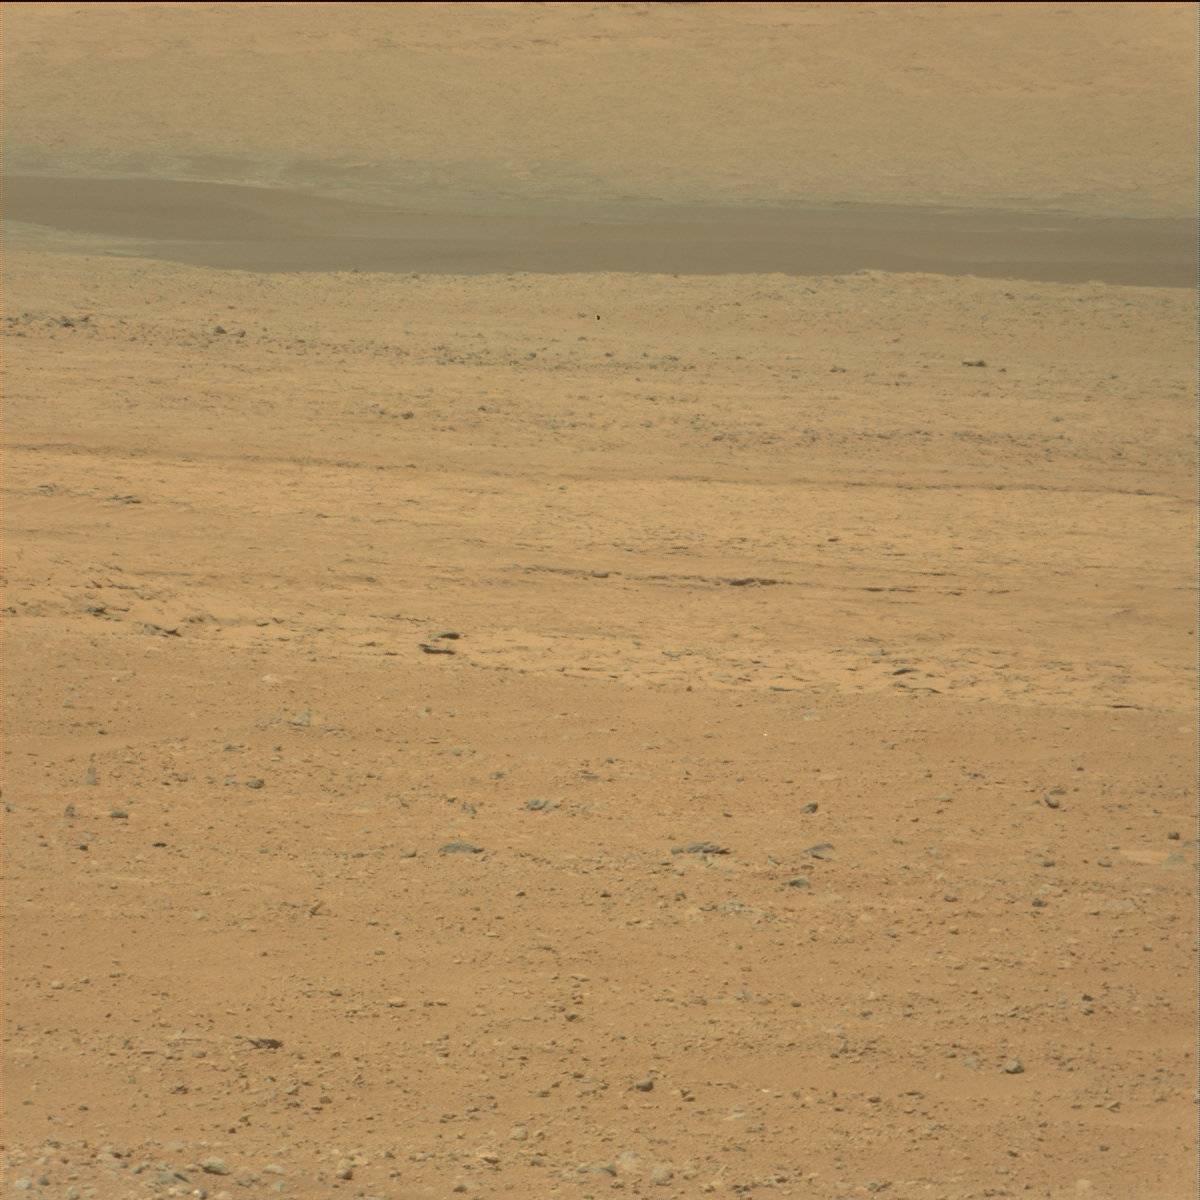
Terrain classes present: Ridge, Rock, Sand / Soil